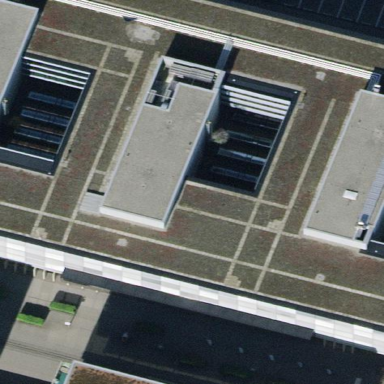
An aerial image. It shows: Industrial building with flat roof design.